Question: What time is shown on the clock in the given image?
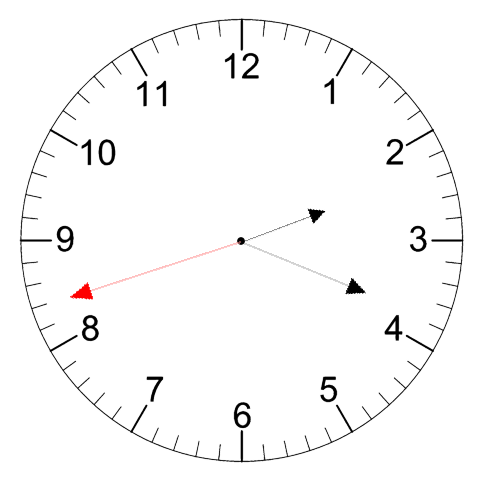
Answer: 02:18:42